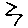
Label: zigzag